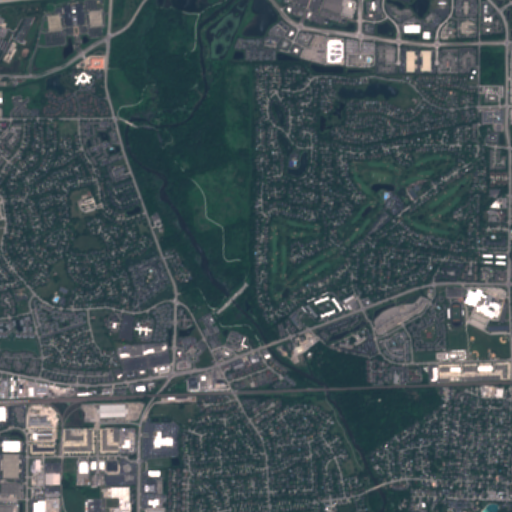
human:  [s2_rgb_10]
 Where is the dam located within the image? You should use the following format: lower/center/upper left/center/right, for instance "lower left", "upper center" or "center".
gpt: The dam is located in the center of the image.
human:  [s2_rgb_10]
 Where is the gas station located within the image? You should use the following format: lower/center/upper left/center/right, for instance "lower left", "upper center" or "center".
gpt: The gas station is located in the lower left of the image.
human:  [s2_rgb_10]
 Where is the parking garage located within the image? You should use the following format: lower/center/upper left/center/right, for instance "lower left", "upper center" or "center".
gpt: The parking garage is located in the upper left of the image.
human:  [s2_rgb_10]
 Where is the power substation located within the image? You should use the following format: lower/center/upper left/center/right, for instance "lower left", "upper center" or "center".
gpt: The power substation is located in the lower center of the image.
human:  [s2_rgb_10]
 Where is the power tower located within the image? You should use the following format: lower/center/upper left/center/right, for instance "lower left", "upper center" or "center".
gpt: The power tower is located in the upper left of the image.
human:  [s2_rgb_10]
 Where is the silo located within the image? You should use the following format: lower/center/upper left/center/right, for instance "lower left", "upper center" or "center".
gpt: The silo is located in the lower left of the image.
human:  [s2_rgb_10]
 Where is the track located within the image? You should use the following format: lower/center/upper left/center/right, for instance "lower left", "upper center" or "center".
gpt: The track is located in the center right of the image.
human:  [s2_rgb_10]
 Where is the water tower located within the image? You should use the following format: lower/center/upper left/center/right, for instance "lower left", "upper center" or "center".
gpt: The water tower is located in the upper right of the image.
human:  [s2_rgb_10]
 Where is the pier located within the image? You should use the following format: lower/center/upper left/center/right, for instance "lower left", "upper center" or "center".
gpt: The pier is located in the lower right of the image.
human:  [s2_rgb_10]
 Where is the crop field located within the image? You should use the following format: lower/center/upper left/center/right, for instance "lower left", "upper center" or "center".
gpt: There is no crop field in the image.